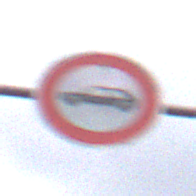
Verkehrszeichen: VerbotPersonenkraftwagen
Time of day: Midday
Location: Outdoor (Suburban)
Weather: Overcast
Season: NotSpecified
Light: Natural